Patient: sex M, age 76
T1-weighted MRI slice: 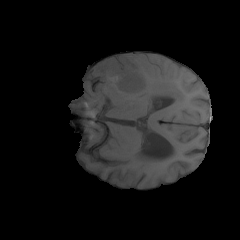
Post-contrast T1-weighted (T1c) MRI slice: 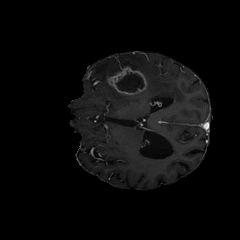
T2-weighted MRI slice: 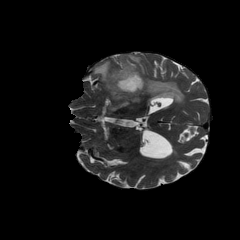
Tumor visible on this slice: yes
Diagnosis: Glioblastoma, IDH-wildtype
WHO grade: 4